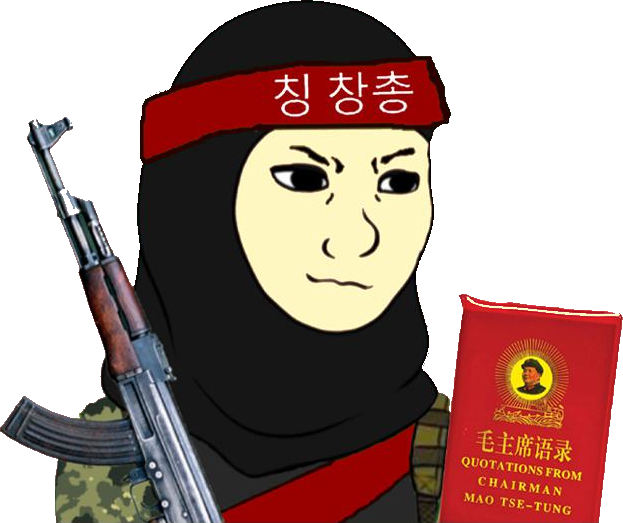
Label: 5_Doomer_Girl